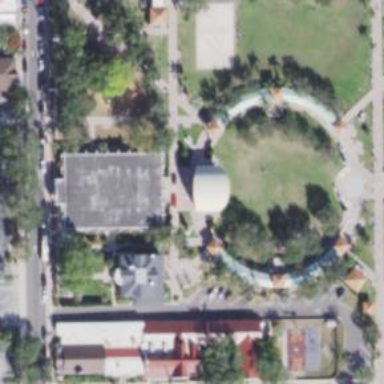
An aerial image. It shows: Bandstand in leisure land.